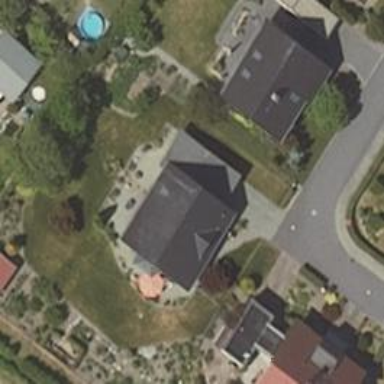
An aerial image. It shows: Simple and straightforward house.